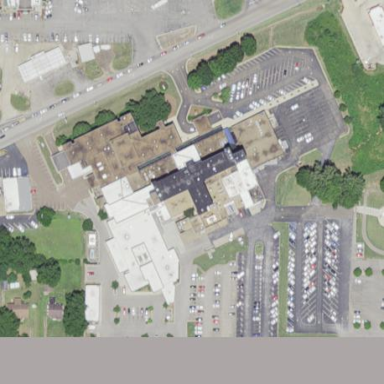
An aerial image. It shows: Healthcare facility identified as hospital.